Question: Looks like I am stuck with decision of planning my Core Data model structure because I am not understand enough clear how Core Data need to work in my case. Now I have an entities 'Customer' and 'City' . Each with few properties in them and without relations between them now. They both have many relationships with other objects, so they are fully independent kind of objects. In my 'Customer' entity I have 'city' property (in what city customer is located). It's value needs to match to value of property 'name' (name of the city)in 'City' entity. Scheme looks like this:
Objects to what 'City' is an alias are formed by parsing JSON file from web and now this part works fine. I added a method in NSManagedObject subclass(generated from entity)for 'Customer' to retrieve the name property value from 'City' entity and store it in city property:
'''
- (City *)city
{
return (City *)[[PTDataFetchHelper sharedInstance] entityForName:@"City" withServerID:self.city_server_id inContext:[self managedObjectContext]];
}
'''
This works without relations, but my UITableView (I am using NSFetchedResultsController like source)start to work horribly slow with this kind of fetching. Also I understand that using this scheme I cannot implement search by both 'Customer' and 'City'objects - I can fetch only from one kind of entity. I found that I can create parent entity for this two, but they are logically and structurally independent. What is the best architectural way to solve this two problems?
Any comments appreciated.
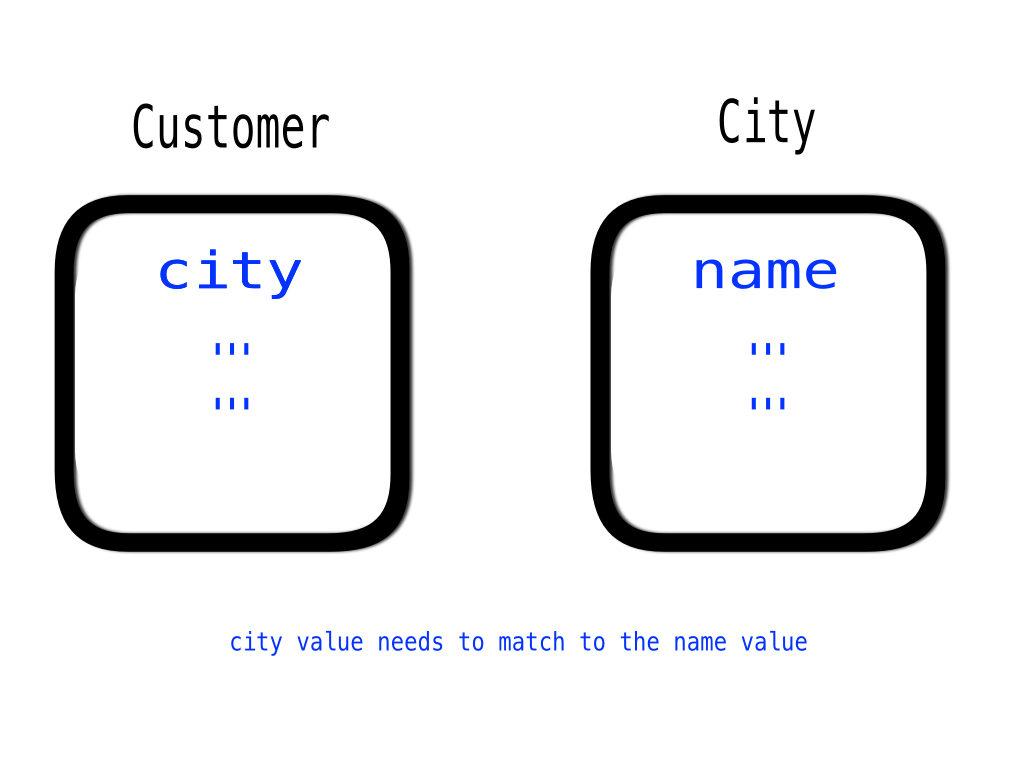
Answer: A few observations:
- You've made a deliberate effort to avoid setting up a relationship between 'City' and 'Customer' in the model. I'm not sure why based on what I understand about your requirements. You make the comment that you 'NSManagedObject''Customer''City''city' but that's not what it seems you're doing. You've created a getter method for the 'city' property on 'Customer' that dynamically fetches the city name from the context each time it is called. This may be the cause of the slowness you report.- You create an 'NSFetchRequest' that traverses relationships. Look into:- <URL>- 'Customer' and 'City' are not actually logically independent because 'customerInstance.city' must always be a name that is a 'cityInstance.name' as you have it structured now.